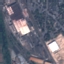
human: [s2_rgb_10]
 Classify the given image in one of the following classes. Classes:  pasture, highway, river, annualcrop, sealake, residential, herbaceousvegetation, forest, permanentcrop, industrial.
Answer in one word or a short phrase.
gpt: Industrial